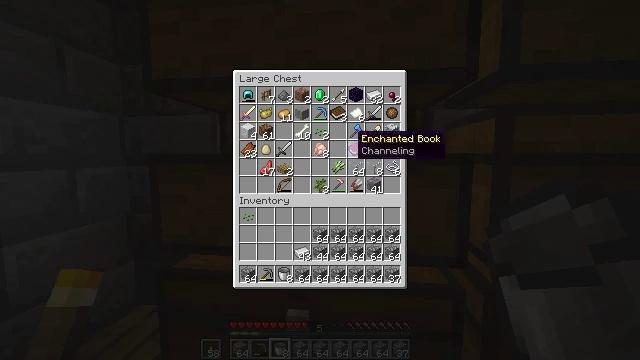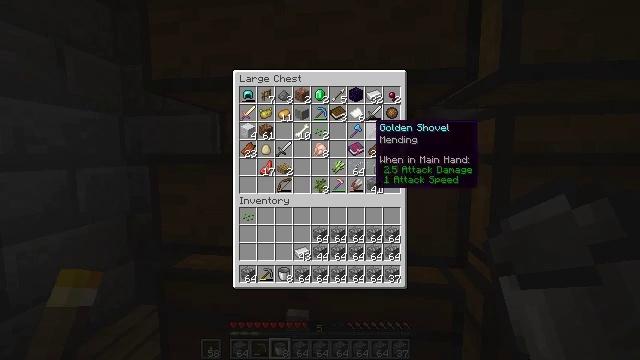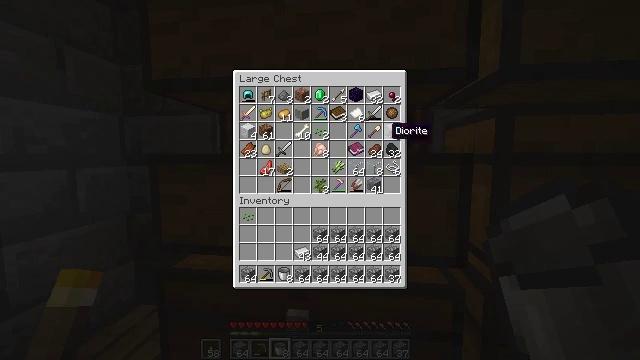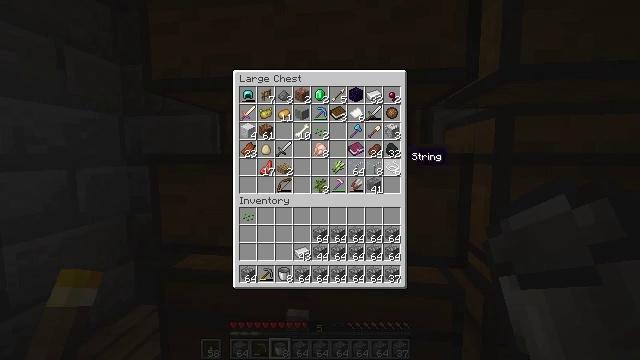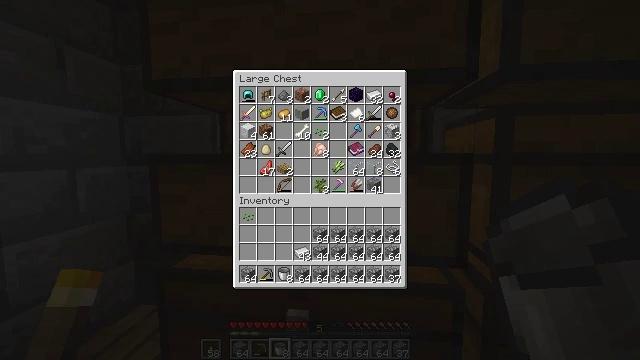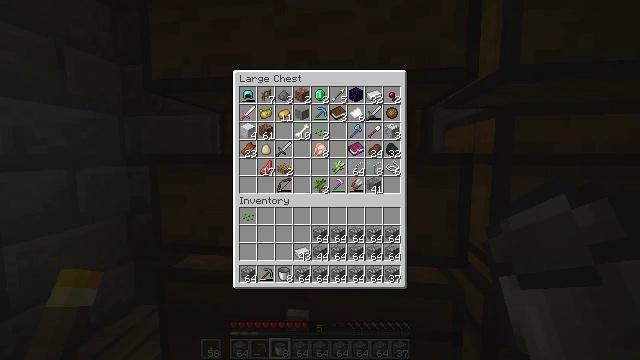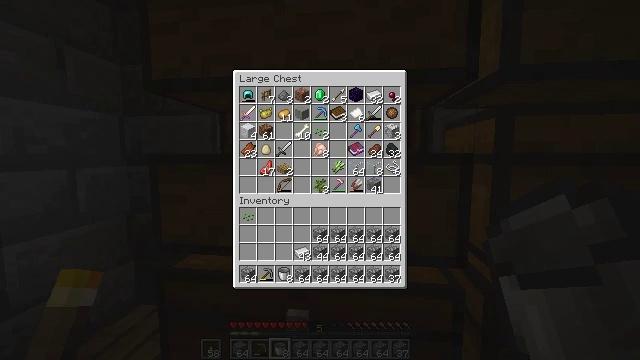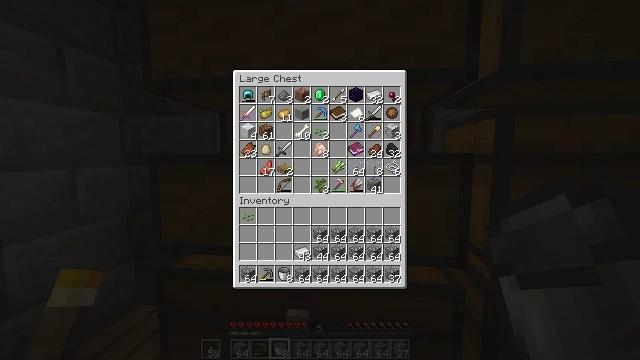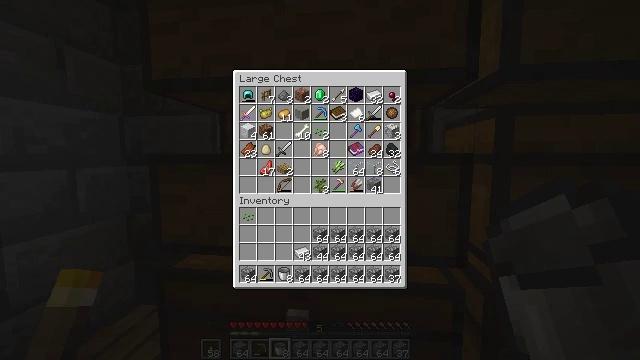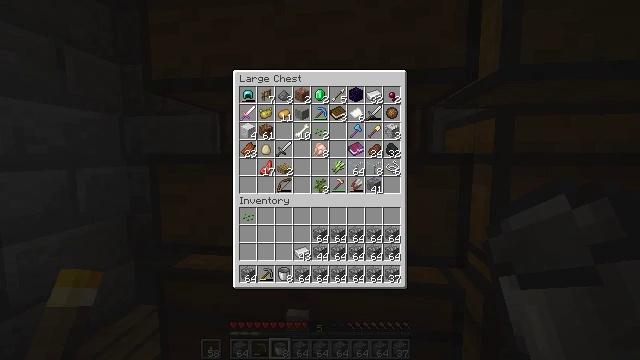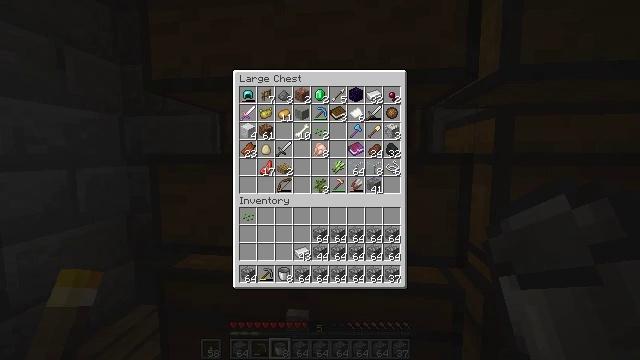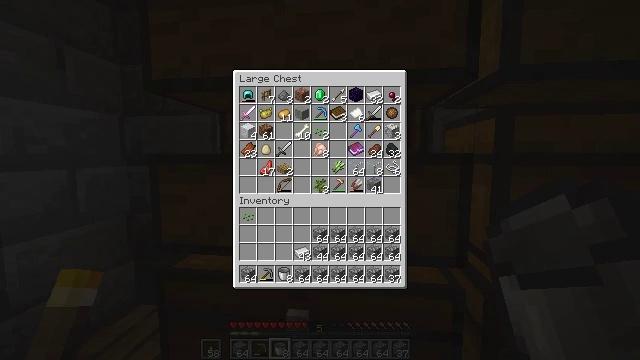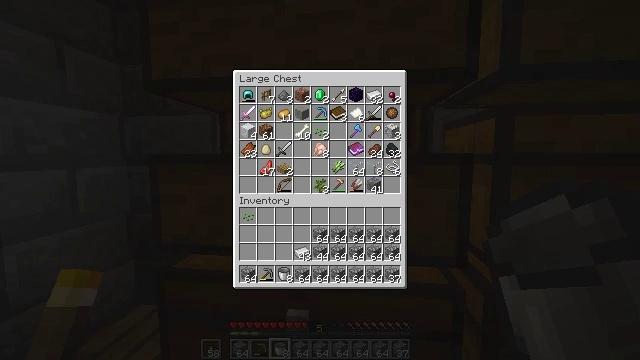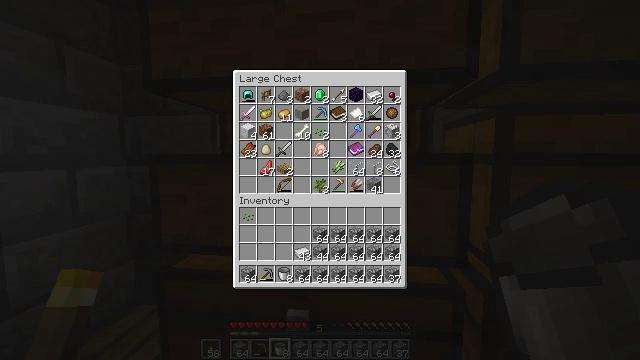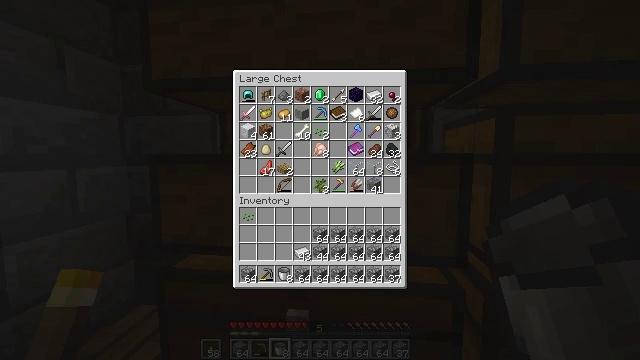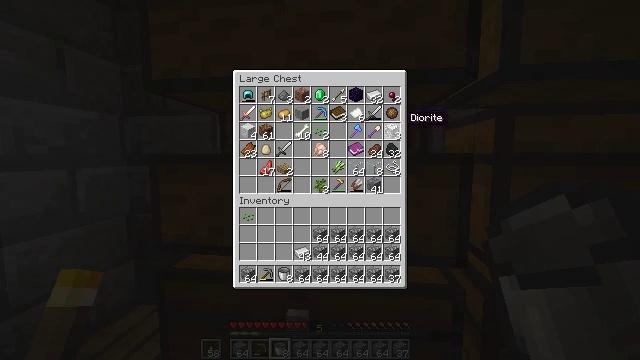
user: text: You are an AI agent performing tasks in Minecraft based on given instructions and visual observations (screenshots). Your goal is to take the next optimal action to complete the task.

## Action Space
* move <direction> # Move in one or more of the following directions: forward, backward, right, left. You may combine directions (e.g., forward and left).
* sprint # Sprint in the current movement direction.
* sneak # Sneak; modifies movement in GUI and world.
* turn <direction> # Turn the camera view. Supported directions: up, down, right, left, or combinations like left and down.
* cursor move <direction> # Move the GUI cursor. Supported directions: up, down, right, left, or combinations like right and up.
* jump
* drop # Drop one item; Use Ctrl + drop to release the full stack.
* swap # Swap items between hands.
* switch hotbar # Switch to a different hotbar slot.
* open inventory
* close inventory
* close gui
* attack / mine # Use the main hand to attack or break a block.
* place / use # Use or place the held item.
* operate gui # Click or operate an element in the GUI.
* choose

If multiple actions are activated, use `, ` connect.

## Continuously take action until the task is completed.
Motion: motion action
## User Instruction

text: Make a dark oak trapdoor on the crafting table.
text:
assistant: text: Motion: cursor move right and up
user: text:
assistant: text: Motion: cursor move right
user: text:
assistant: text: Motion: cursor move right and down
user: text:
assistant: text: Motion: cursor move right and down
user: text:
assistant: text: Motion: cursor move right and down
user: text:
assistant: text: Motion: cursor move up
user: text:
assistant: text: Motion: cursor move up
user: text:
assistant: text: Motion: cursor move right and up
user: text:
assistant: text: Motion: cursor move right and up
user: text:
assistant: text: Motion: cursor move right and up
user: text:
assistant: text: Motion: no_op
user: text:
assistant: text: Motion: no_op
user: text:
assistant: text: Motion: no_op
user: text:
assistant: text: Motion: no_op
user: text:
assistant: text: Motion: cursor move left and down
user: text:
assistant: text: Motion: cursor move left and down
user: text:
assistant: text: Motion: cursor move down
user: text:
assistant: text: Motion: no_op
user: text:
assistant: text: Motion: cursor move right and up
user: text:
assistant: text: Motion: no_op
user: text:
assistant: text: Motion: no_op
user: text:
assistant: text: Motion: cursor move right and up
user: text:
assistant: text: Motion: cursor move right and up
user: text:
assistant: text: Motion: cursor move right and up
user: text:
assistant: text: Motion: cursor move right and up
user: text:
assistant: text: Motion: no_op
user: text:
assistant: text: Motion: no_op
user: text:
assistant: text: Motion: no_op
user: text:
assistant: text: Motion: no_op
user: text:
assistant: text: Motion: no_op